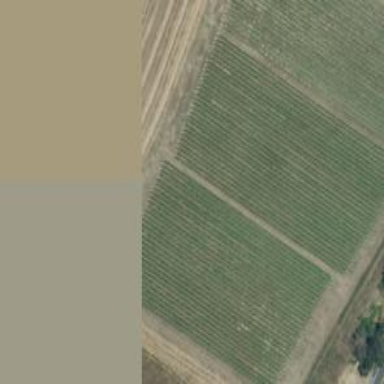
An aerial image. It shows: Vineyard with grape crops.